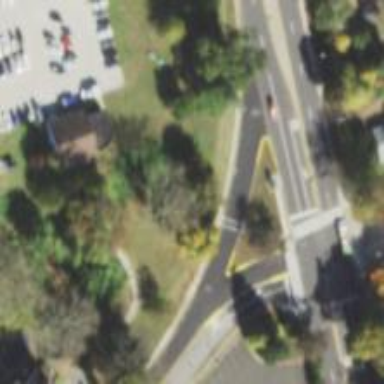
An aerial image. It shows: Marked crossing on the road.